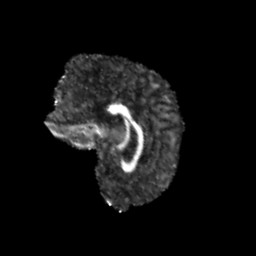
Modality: FA
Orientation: sagittal
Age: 10
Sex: female
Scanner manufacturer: siemens
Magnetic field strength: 3 T
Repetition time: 3.8 s
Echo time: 0.07 s